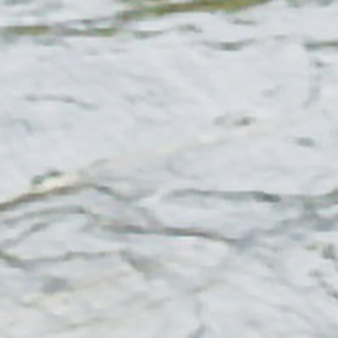
Label: other